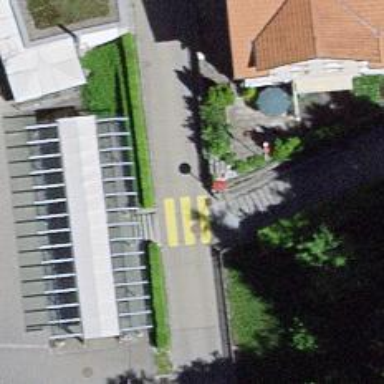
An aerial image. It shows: Cycle barrier.